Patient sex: M
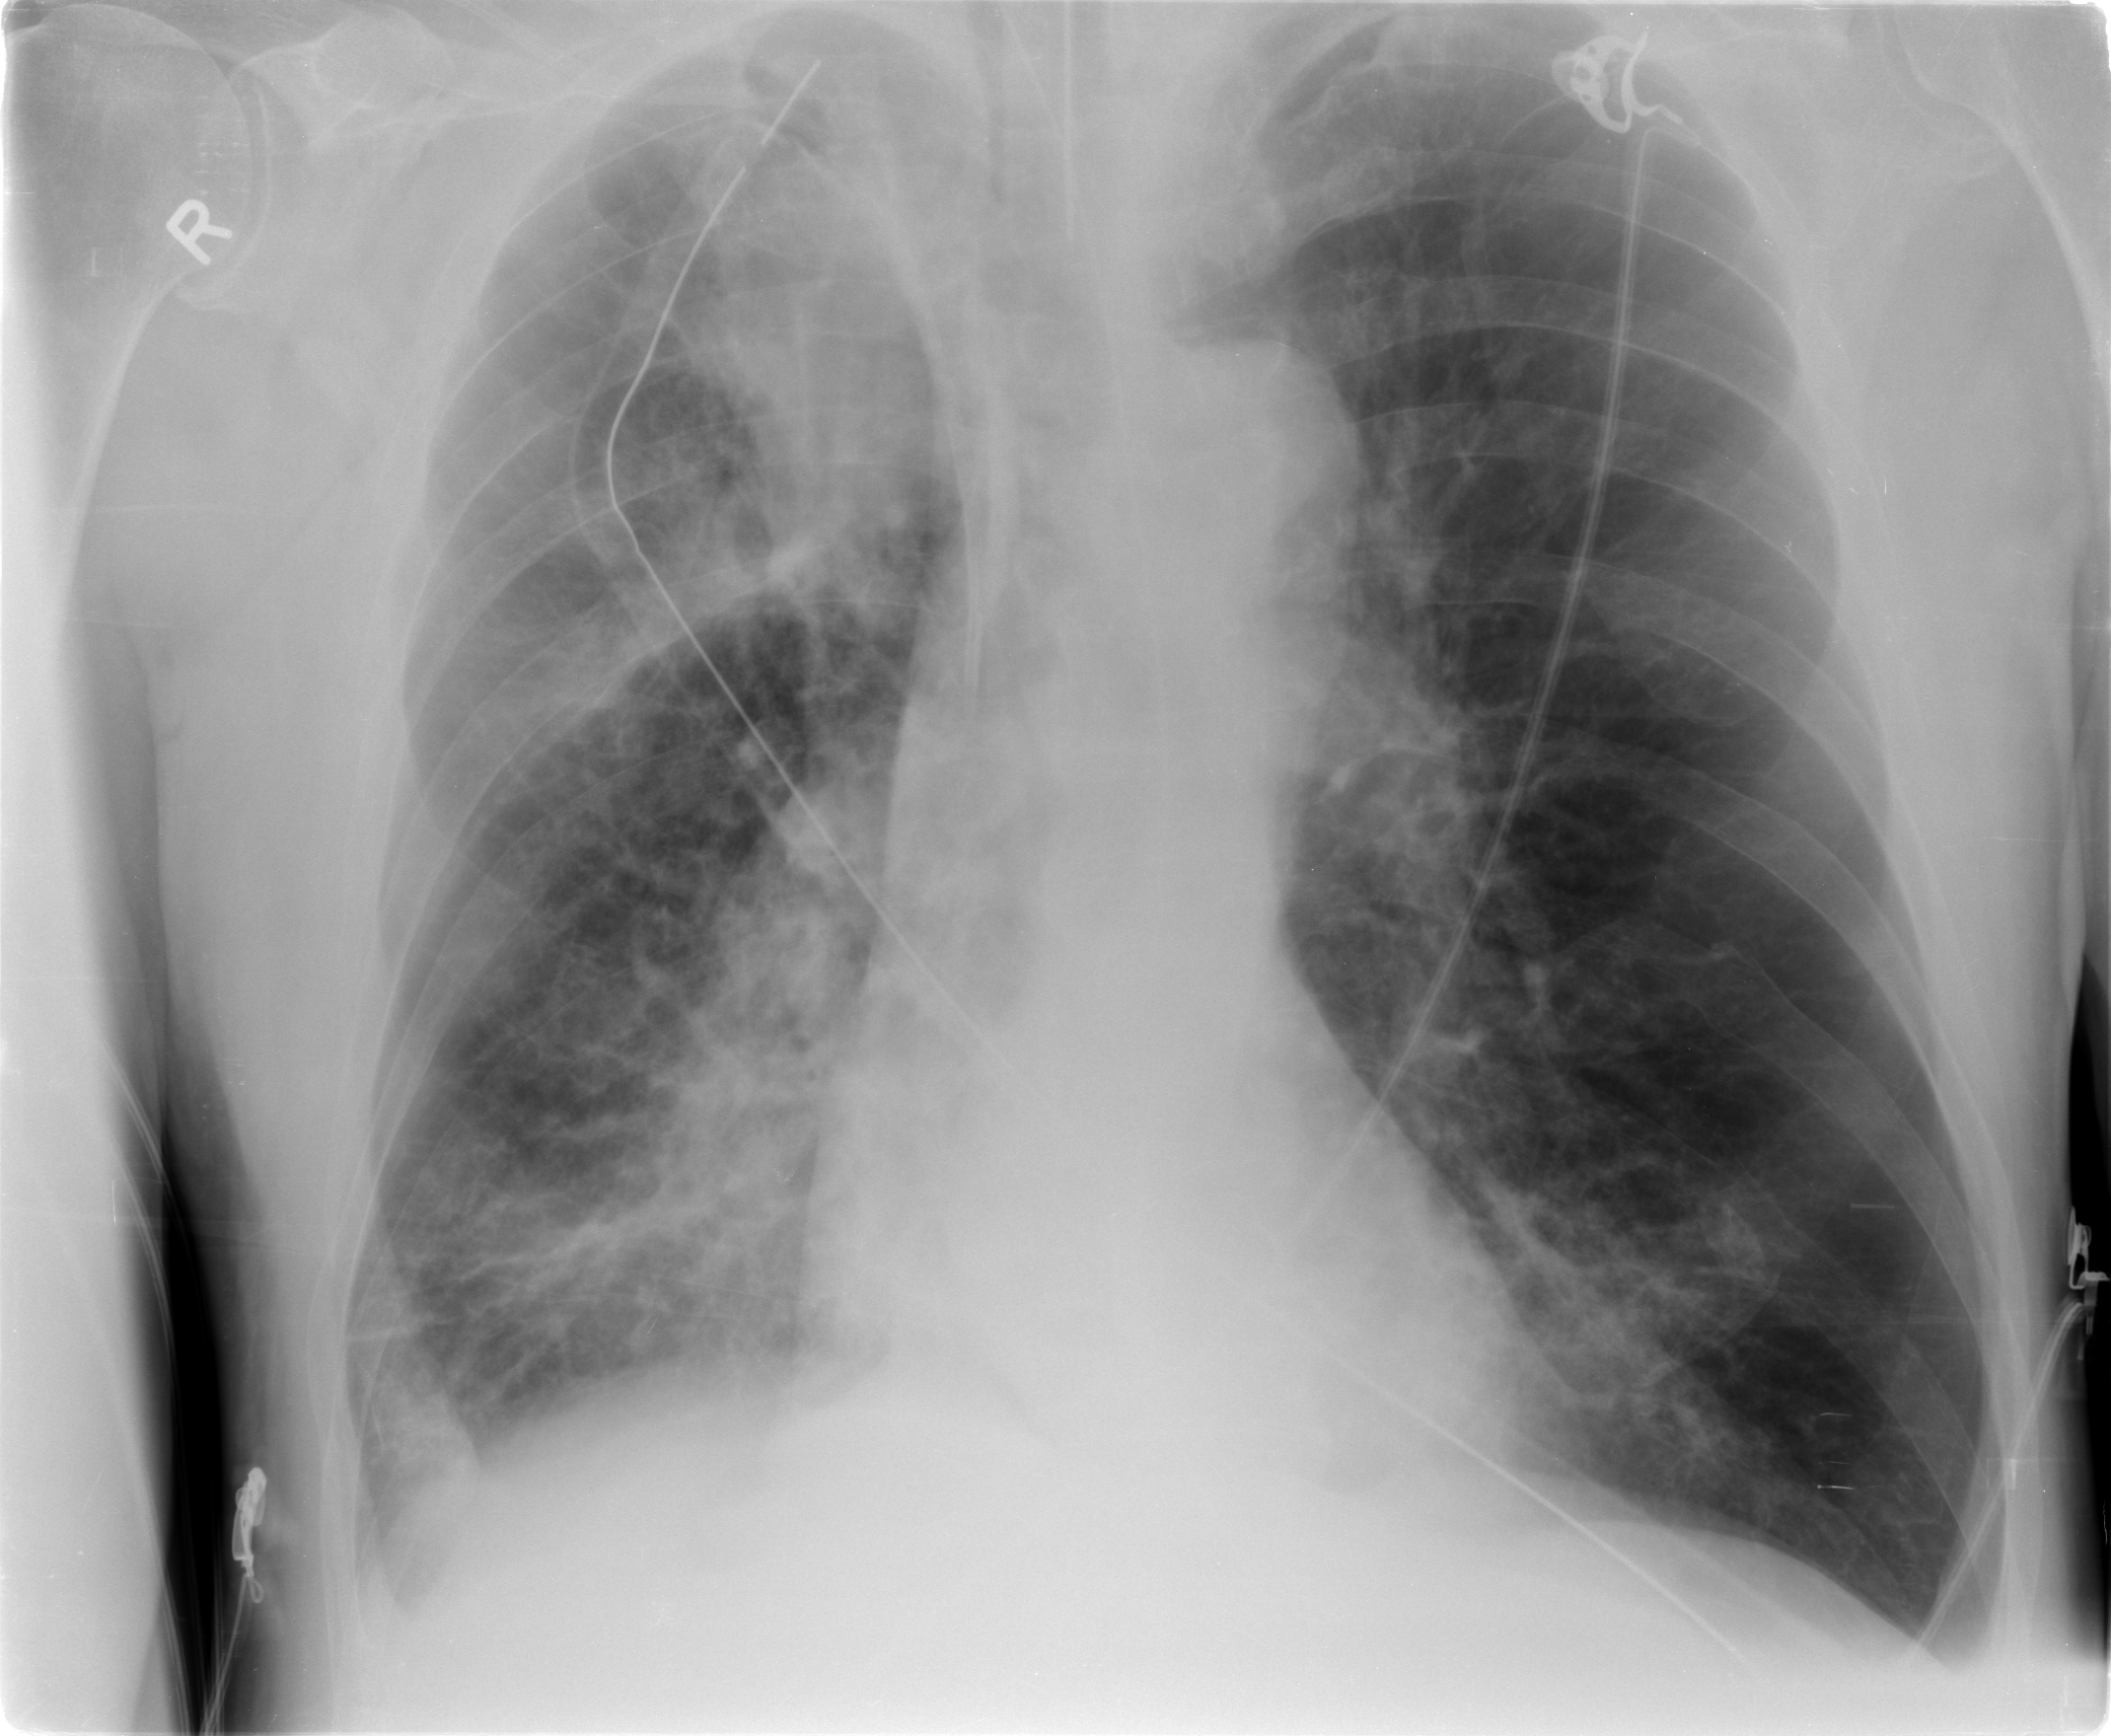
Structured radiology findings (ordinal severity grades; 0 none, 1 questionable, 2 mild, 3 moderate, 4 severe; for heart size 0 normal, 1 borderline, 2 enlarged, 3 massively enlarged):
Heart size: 0
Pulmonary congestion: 2
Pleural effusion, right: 2
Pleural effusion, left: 0
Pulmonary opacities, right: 1
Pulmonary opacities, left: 0
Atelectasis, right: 2
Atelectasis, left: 0